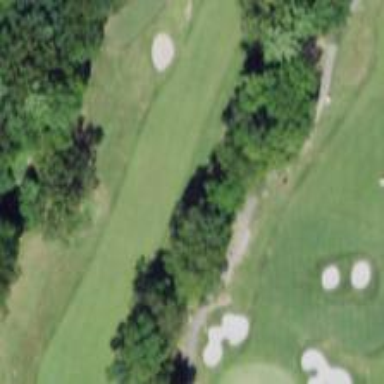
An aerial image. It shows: Golf hole.